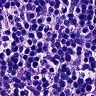
Metastatic tissue present: no